Field crop: maize
Growth stage: 2
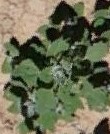
Species: chenopodium